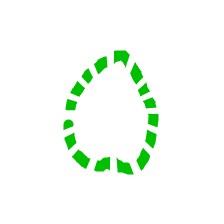
Shape: circle